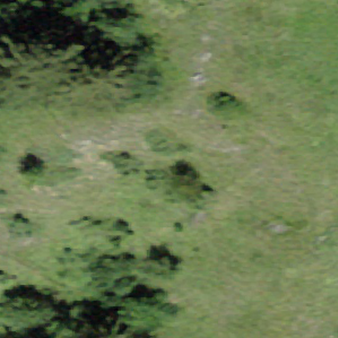
Label: other